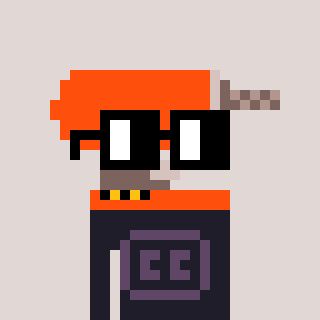
a pixel art character with square black glasses, a drill-shaped head and a grayscale-colored body on a warm background